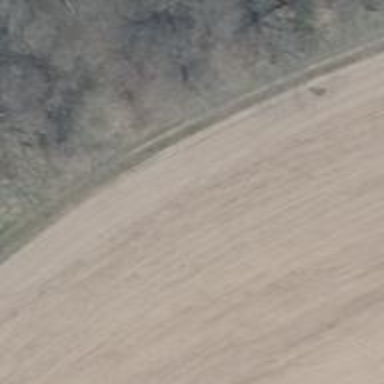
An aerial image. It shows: Dirt track with grade 4 surface.